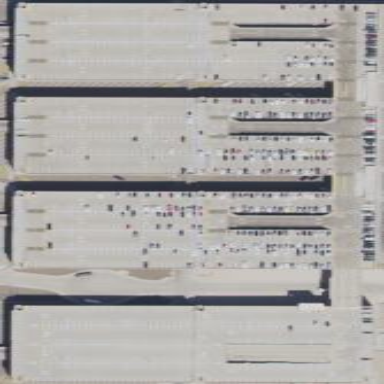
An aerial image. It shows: Multi-storey parking building.